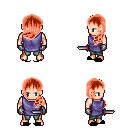
a pixel art fantasy rpg character, male body template, human, light skin, chain tabard jacket, teal pants, red left-swept hairstyle, metal gloves, black slippers, dagger, four views (front, back, left, right), 2x2 character sprite sheet, small pixel art, hard edges, no anti-aliasing